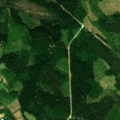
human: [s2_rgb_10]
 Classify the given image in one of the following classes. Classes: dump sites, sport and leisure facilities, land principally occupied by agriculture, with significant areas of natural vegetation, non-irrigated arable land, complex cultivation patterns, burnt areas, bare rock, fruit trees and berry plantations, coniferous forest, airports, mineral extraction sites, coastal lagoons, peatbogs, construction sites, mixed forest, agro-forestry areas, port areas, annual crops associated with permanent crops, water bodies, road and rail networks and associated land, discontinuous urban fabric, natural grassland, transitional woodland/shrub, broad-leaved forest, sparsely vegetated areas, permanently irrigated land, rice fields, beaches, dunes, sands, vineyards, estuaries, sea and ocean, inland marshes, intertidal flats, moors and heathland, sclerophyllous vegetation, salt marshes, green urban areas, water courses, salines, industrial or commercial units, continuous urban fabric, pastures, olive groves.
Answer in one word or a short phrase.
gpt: land principally occupied by agriculture, with significant areas of natural vegetation, mixed forest, transitional woodland/shrub